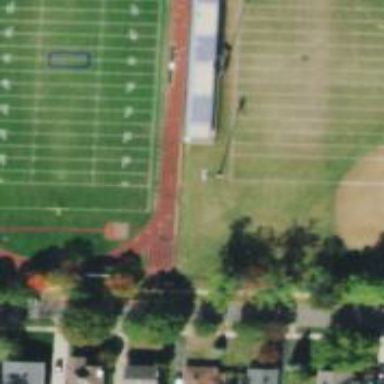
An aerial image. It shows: Athletic track located in leisure land area.